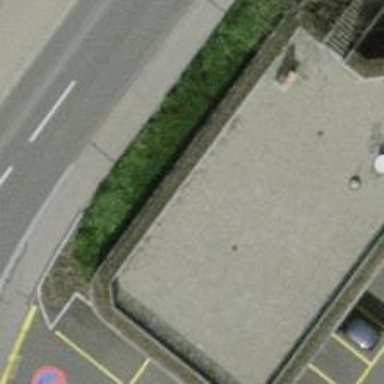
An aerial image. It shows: Group of garages.